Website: bh-photo
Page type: address-validator
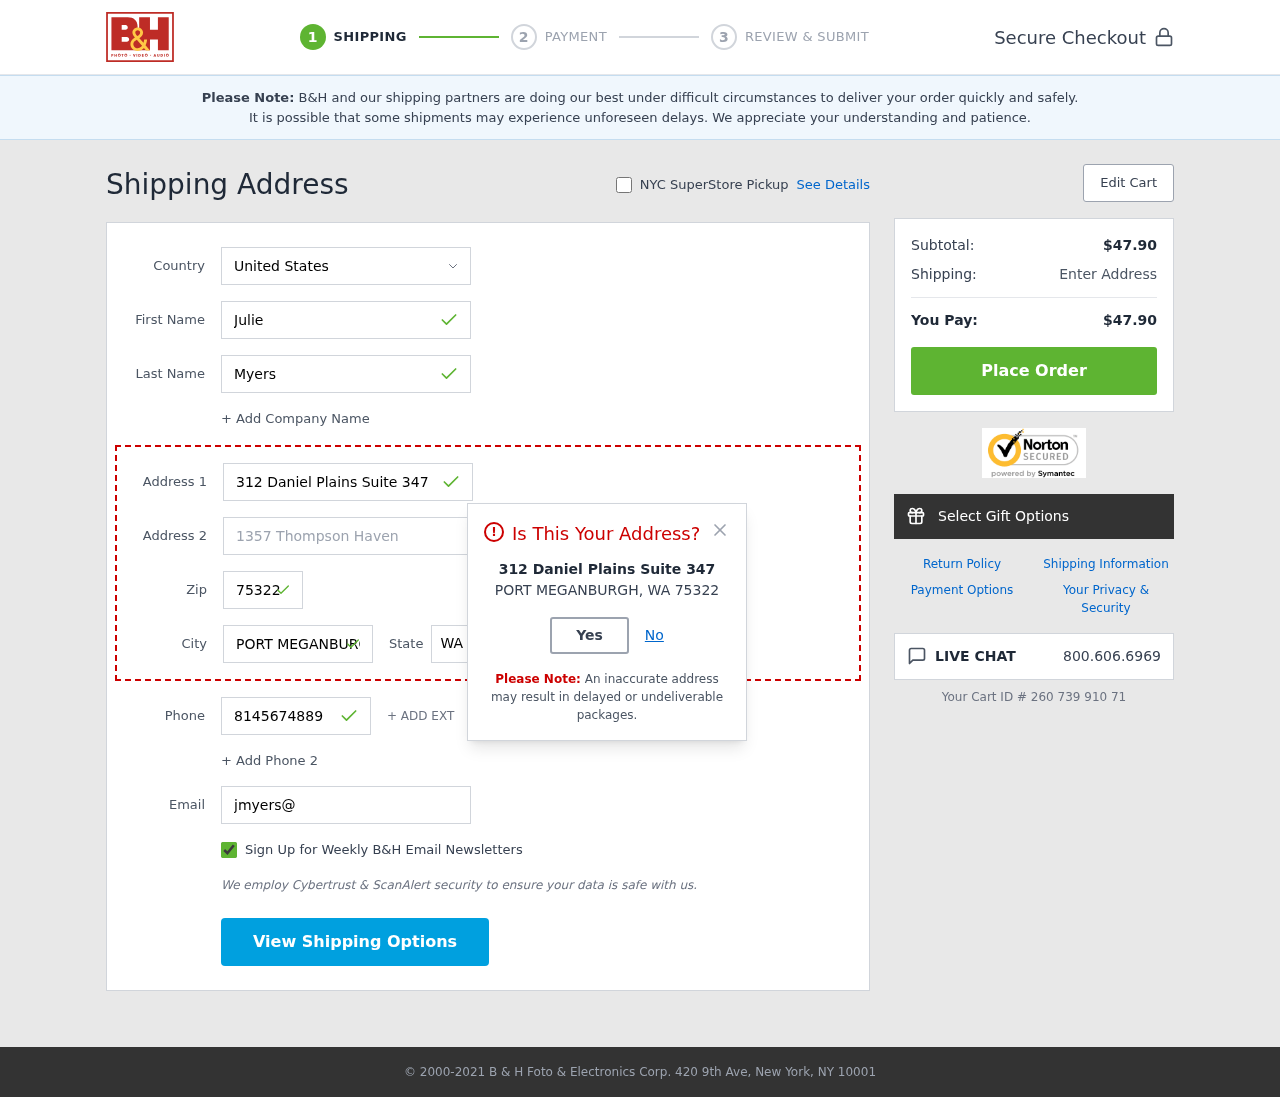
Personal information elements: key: PII_CITY
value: Port Meganburgh
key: PII_COUNTRY
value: United States
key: PII_EMAIL
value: jmyers@hotmail.com
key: PII_FIRSTNAME
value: Julie
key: PII_LASTNAME
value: Myers
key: PII_PHONE
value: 8145674889
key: PII_POSTCODE
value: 75322
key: PII_STATE_ABBR
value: WA
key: PII_STREET
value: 312 Daniel Plains Suite 347
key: PII_STREET2
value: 1357 Thompson Haven
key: PII_CITY_MODAL
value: PORT MEGANBURGH
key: PII_POSTCODE_FULL
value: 75322
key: PII_POSTCODE_NUMERIC
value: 75322
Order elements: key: ORDER_SUBTOTAL
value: $47.90
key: ORDER_TOTAL
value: $47.90
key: ORDER_ID
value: Your Cart ID # 260 739 910 71